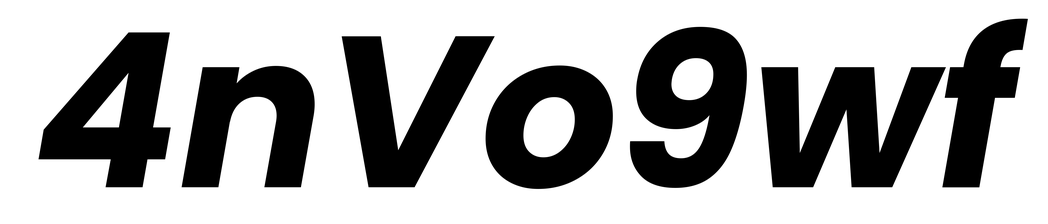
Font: Poppins-BoldItalic